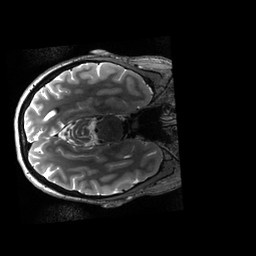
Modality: T2w
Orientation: axial
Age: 37
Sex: female
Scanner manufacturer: siemens
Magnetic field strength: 3 T
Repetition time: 3.2 s
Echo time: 0.564 s